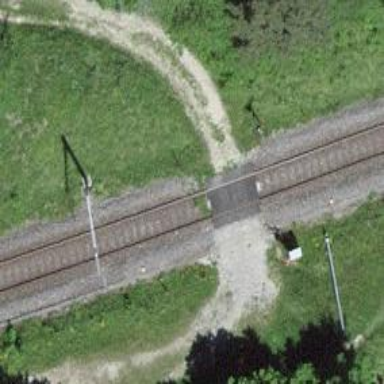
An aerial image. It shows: Railway level crossing.